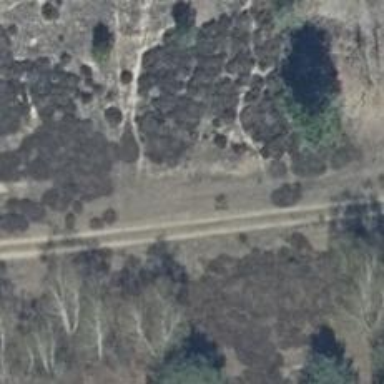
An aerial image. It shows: Sandy track road with grade4 tracktype.